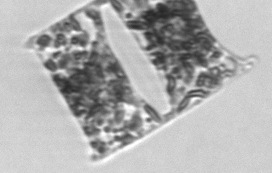
Label: Hemiaulus_membranaceus